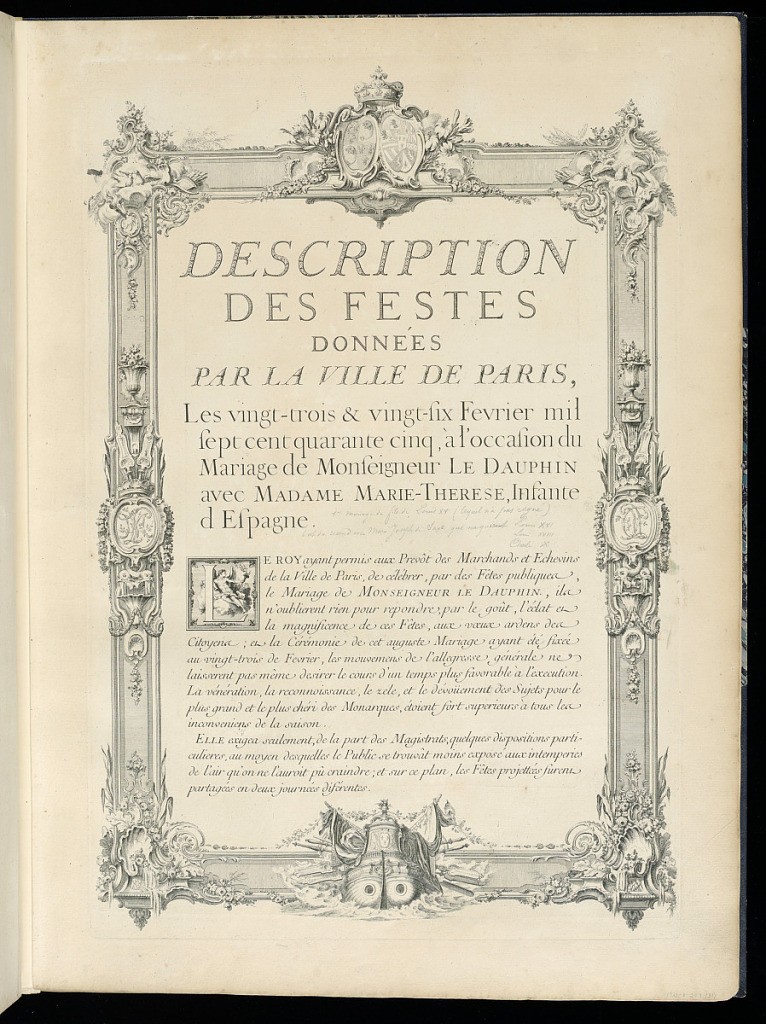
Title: Page of Text, Printed on Recto and Verso
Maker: Marie F. Lattré, French, active eighteenth century
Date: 1751
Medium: Engraving on laid paper
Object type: Bound print
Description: Page of text with elaborate border decoration, printed on recto and verso. At the top of the border are the coats of arms of the Bourbon family of France and of Maria Teresa of Spain, surrounded by French lilies. At the bottom is a ship. The text on the recto introduces the production of the celebrations in honor of the marriage of Louis Dauphin and Maria Teresa; the text on the verso begins the description of the celebrations given on the first day, February 23, 1745.